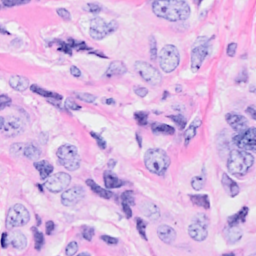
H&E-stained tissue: Breast